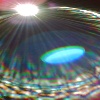
Label: sunburn